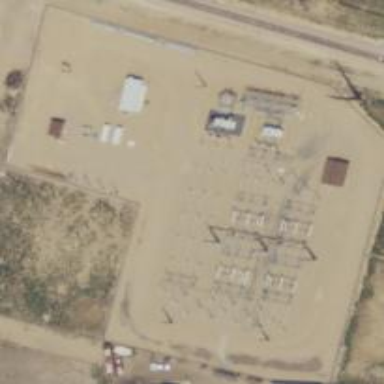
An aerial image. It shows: Outdoor distribution substation.